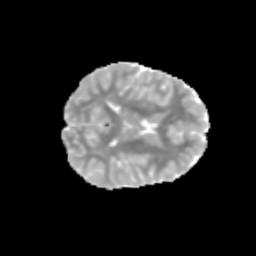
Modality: MD
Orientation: axial
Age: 12
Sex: female
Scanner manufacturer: siemens
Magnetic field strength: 3 T
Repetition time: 3.8 s
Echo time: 0.07 s